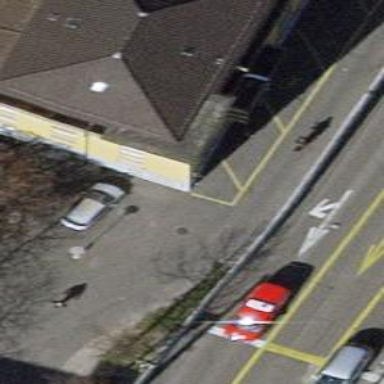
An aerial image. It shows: Asphalt path suitable for cycling and walking.